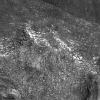
Atmospheric dust classification: not_dusty